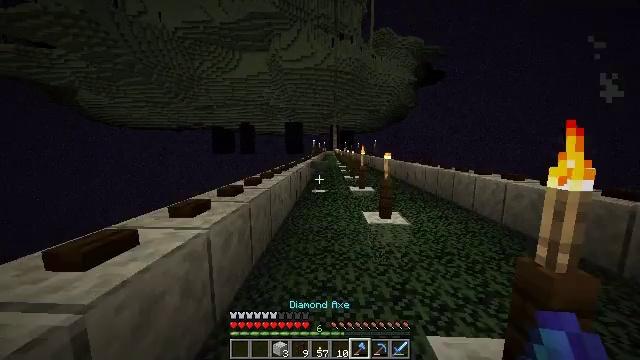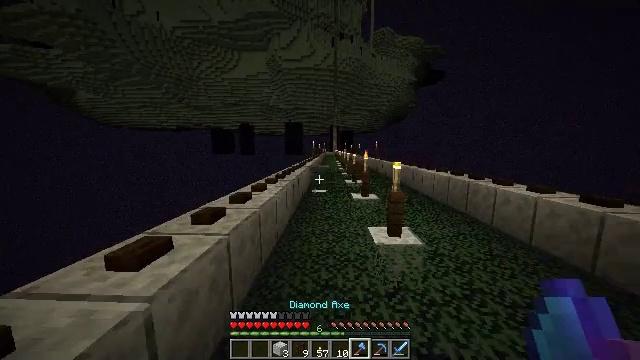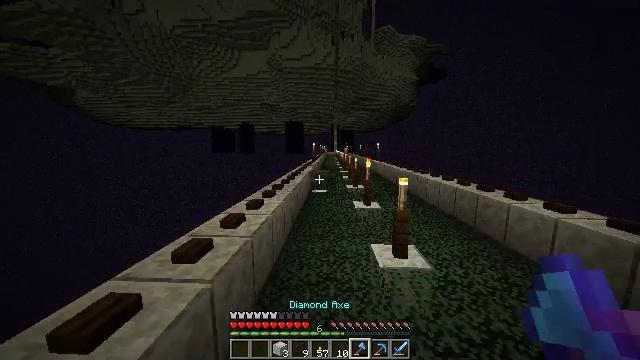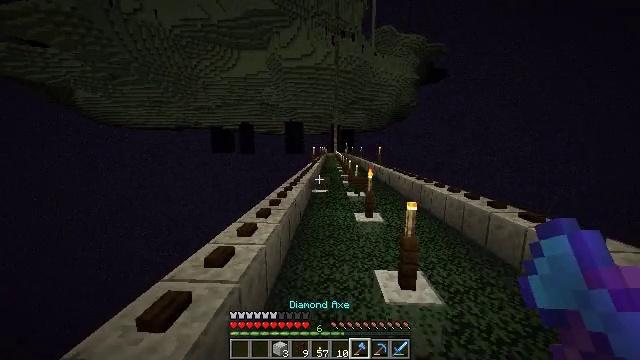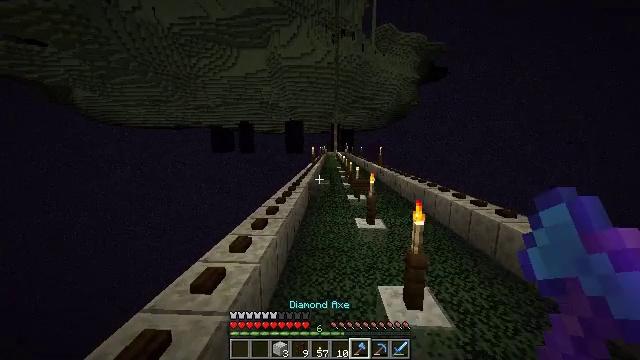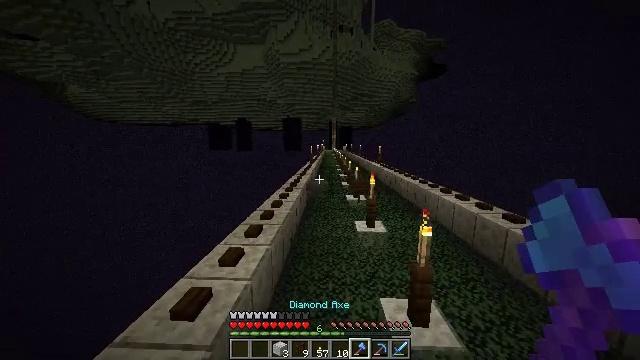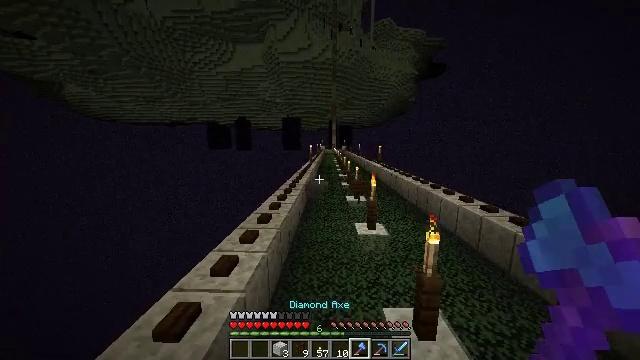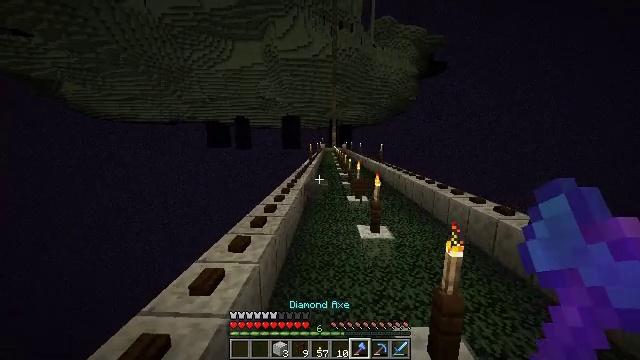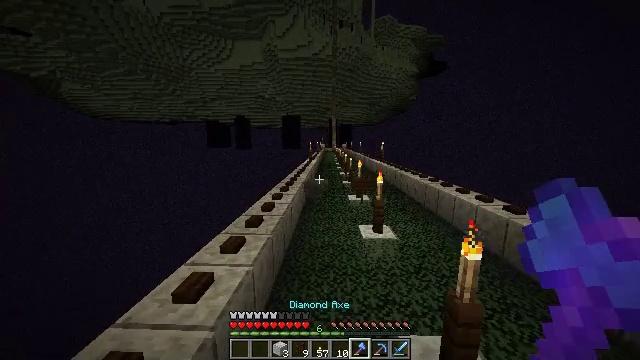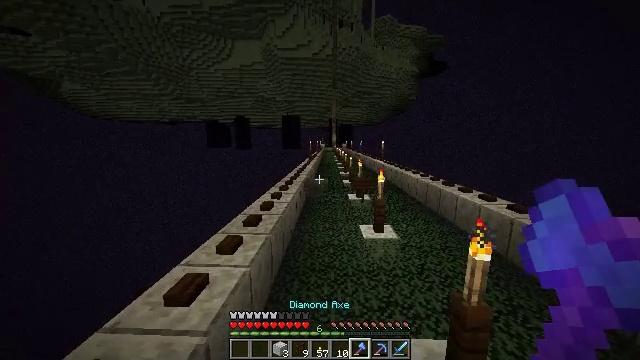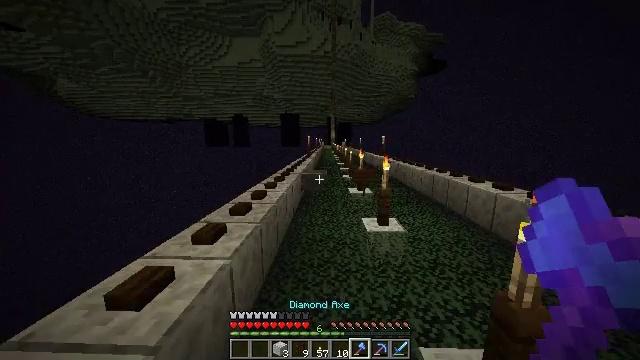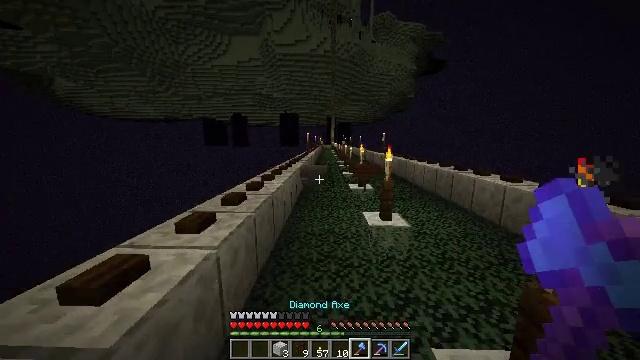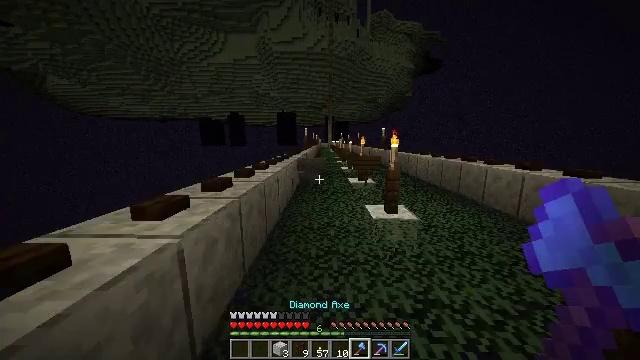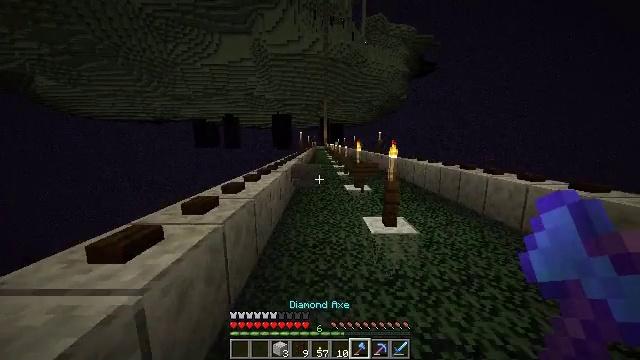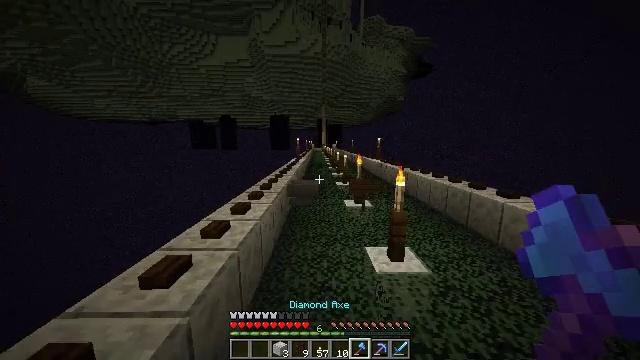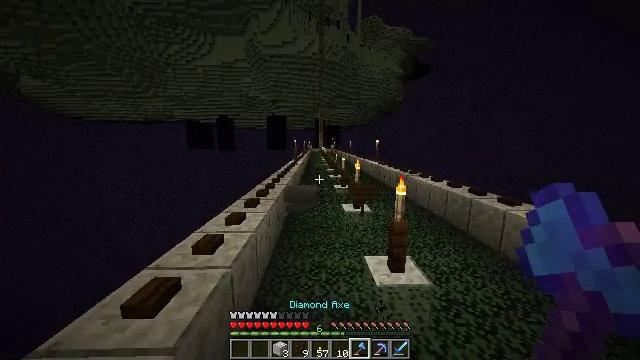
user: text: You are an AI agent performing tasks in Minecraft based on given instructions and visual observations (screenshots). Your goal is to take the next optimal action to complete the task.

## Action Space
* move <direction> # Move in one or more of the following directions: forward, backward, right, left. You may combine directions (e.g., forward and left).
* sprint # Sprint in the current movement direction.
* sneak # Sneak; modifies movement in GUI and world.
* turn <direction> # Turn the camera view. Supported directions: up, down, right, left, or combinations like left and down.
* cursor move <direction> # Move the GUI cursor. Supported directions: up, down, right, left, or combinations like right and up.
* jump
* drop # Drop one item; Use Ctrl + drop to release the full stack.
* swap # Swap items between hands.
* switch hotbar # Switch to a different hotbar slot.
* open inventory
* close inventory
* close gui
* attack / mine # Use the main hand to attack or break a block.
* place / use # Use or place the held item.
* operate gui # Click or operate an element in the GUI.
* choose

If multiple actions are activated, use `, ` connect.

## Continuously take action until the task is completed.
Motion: motion action
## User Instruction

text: Mine the dark oak button from the wall.
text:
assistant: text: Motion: move forward, sprint, jump
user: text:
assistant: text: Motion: move forward, sprint, jump
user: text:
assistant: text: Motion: move forward, sprint, jump
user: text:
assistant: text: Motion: move forward, sprint, jump
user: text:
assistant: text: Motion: move forward, sprint, jump
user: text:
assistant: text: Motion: move forward, sprint, jump
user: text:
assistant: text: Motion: move forward, sprint, jump
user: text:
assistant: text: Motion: move forward, sprint, jump
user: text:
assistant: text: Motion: move forward, sprint, jump
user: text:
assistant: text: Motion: move forward, sprint, jump
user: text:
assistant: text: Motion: move forward, sprint, jump
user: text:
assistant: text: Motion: move forward, sprint, jump
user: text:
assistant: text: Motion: move forward, sprint, turn right, jump
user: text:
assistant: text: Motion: move forward, sprint, jump
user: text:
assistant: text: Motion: move forward, sprint, jump
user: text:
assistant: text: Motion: move forward, sprint, jump
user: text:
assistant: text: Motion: move forward, sprint, jump
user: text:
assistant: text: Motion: move forward, sprint, turn down, jump
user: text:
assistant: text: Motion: move forward, sprint, jump
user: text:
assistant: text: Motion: move forward, sprint, jump
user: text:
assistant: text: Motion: move forward, sprint, jump
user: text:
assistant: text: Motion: move forward, sprint, jump
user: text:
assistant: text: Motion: move forward, sprint, jump
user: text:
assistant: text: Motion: move forward, sprint, turn left and down, jump
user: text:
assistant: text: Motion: move forward, sprint, jump
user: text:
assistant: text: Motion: move forward, sprint, jump
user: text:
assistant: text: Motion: move forward, sprint, jump
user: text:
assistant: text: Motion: move forward, sprint, jump
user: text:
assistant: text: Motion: move forward, sprint, jump
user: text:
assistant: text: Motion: move forward, sprint, jump